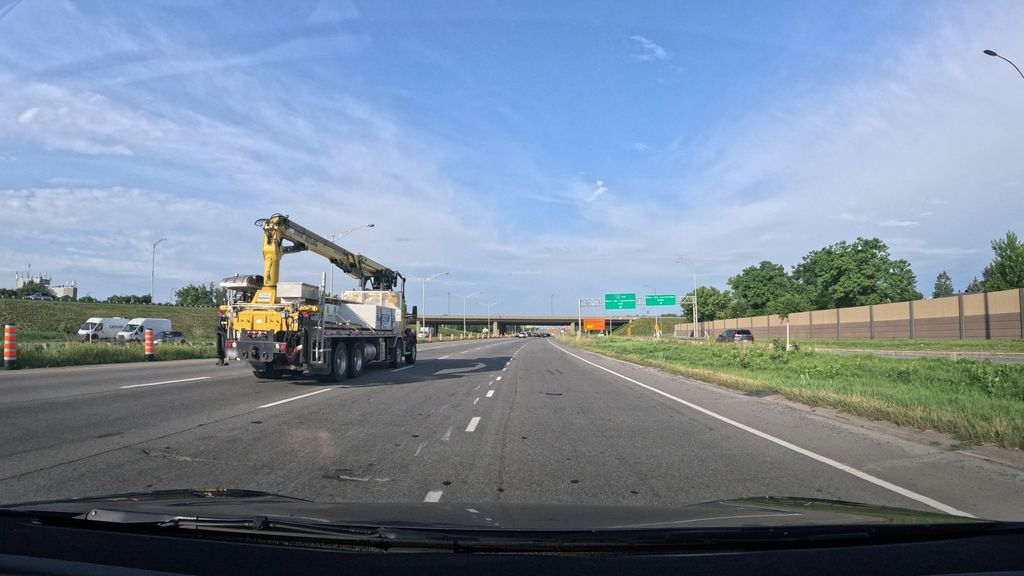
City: montreal